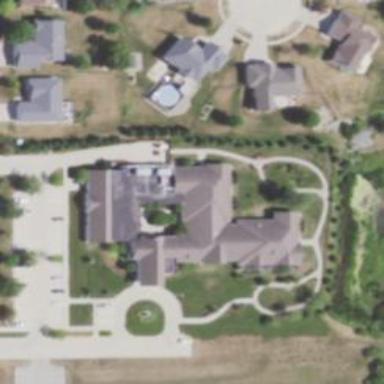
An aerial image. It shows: Nursing home.